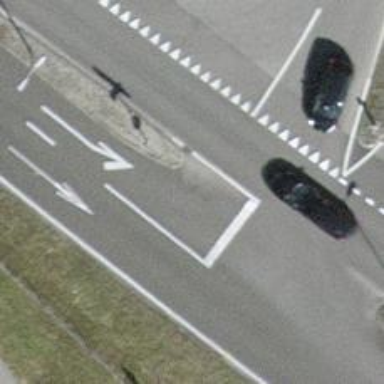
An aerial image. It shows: Secondary road with asphalt surface.